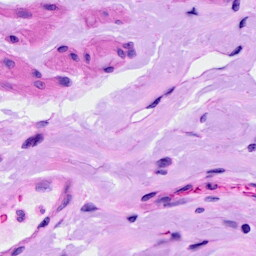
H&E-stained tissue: Ovarian